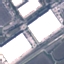
Label: Industrial